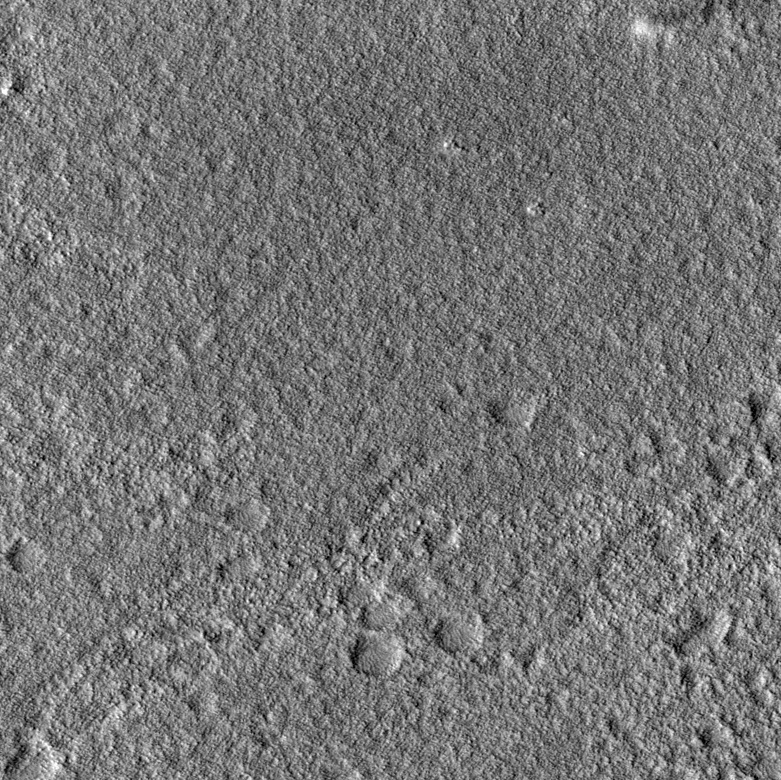
Label: dustdevil